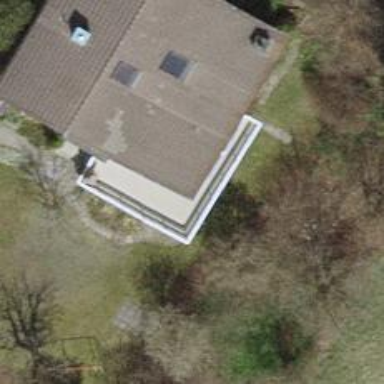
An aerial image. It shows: Building with tiled roof.